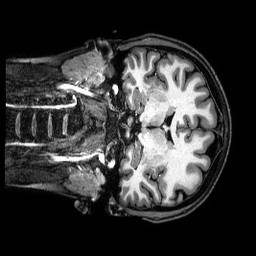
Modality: T1w
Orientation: coronal
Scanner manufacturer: philips
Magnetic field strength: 3 T
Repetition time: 2.5 s
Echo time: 0.0057 s